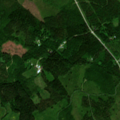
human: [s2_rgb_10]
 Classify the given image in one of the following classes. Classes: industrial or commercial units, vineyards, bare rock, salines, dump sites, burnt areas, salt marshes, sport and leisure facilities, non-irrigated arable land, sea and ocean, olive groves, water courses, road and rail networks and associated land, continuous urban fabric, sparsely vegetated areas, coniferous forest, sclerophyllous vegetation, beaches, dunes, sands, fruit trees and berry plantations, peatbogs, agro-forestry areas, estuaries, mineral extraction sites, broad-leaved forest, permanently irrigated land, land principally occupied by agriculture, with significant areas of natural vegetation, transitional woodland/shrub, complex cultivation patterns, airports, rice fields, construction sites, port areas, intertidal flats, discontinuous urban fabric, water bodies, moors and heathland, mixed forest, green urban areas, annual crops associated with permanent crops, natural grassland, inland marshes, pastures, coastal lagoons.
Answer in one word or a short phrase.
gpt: non-irrigated arable land, broad-leaved forest, coniferous forest, mixed forest, transitional woodland/shrub